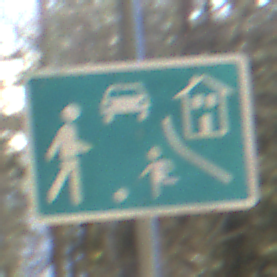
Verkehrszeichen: BeginnVerkehrsberuhigterBereich
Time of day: MorningAfternoon
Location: Outdoor (Nature)
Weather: Clear
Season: Winter
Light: Natural